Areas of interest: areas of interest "Role Model Art Gallery"
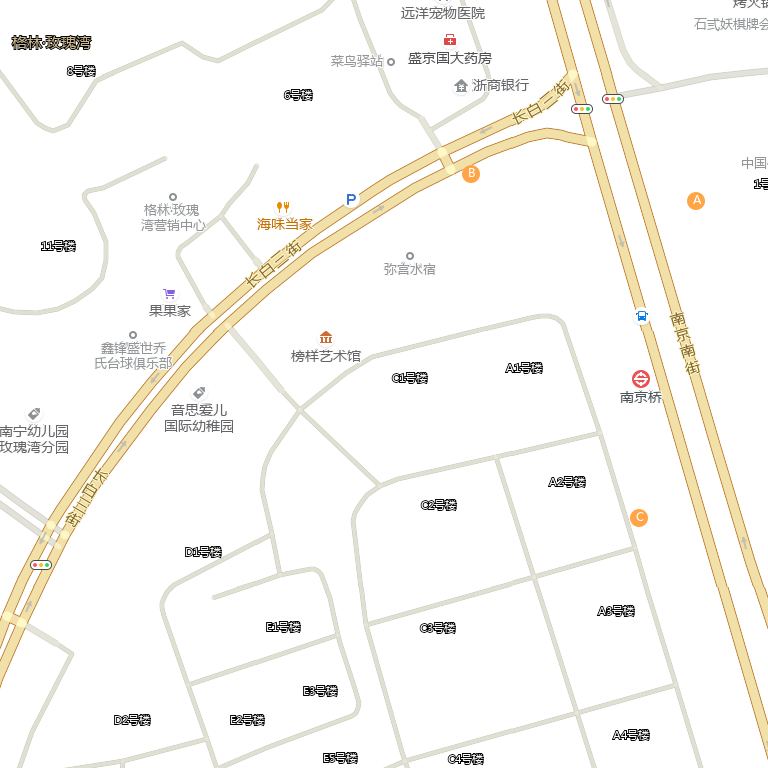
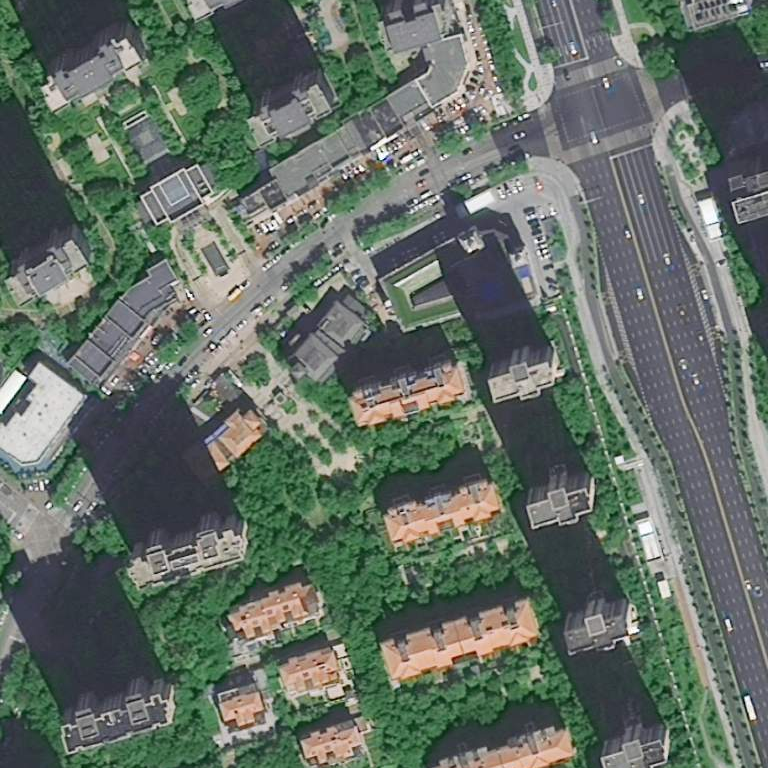